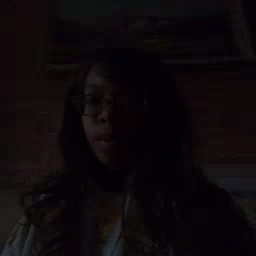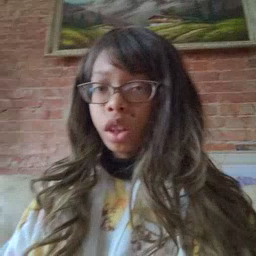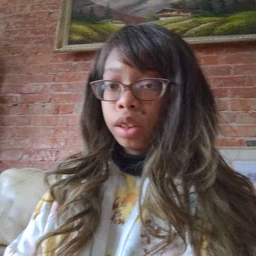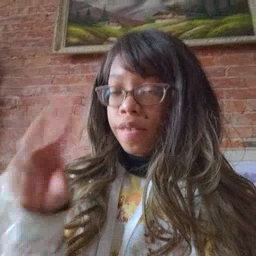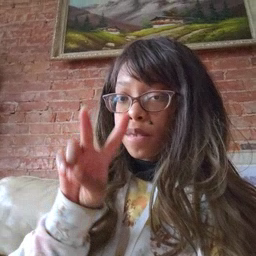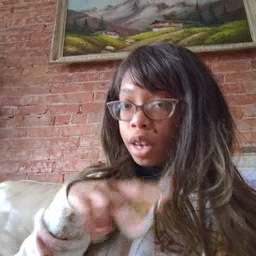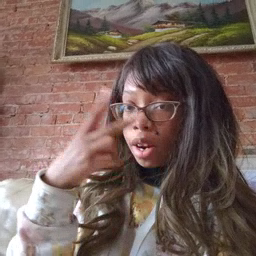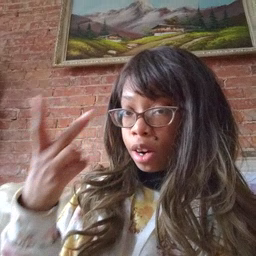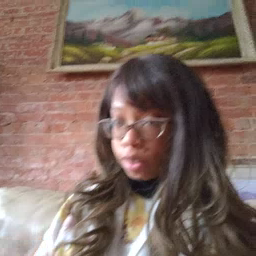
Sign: fall